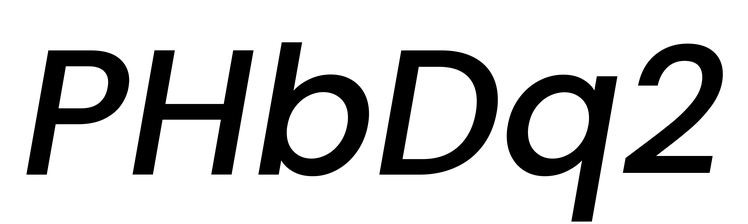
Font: Poppins-MediumItalic